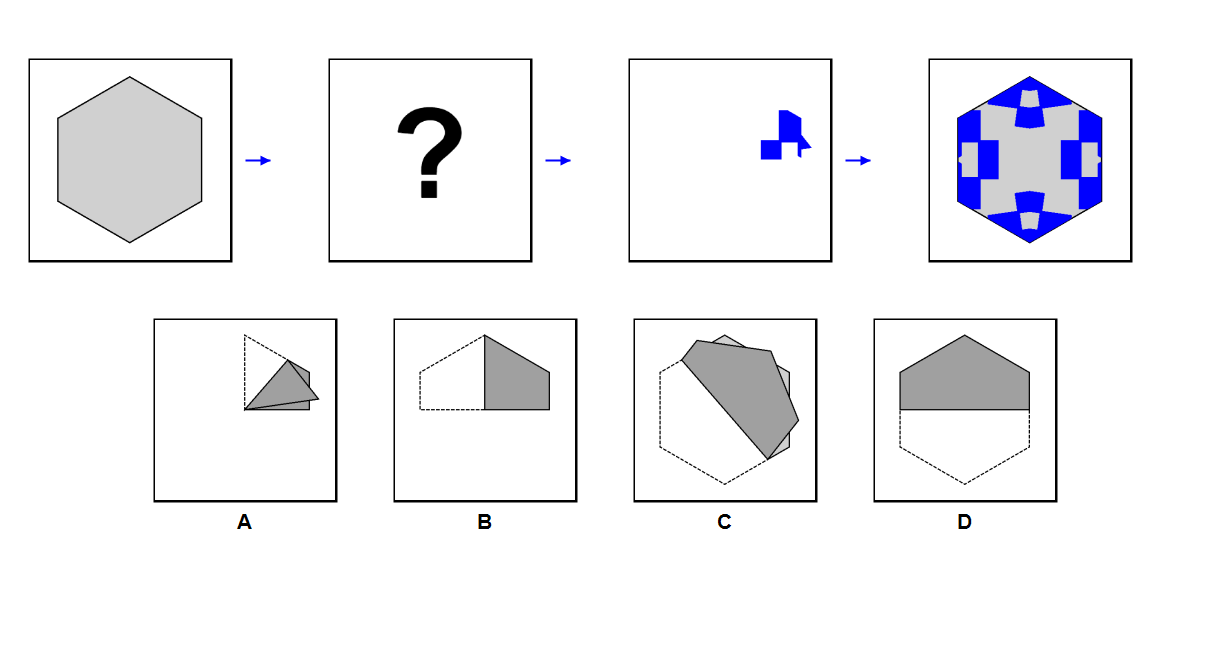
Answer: C